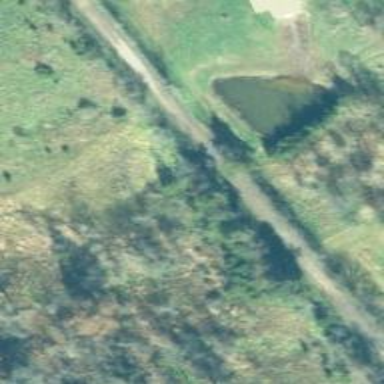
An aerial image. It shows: Tertiary road.